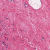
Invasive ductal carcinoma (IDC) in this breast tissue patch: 0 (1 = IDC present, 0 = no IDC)